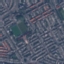
Label: Residential